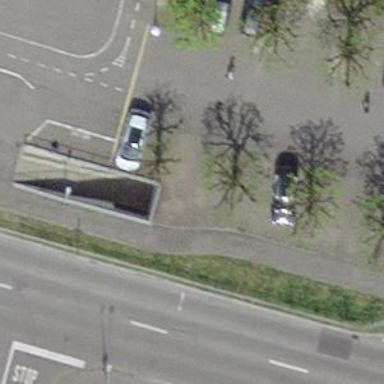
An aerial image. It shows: Concrete footway passing through tunnel.